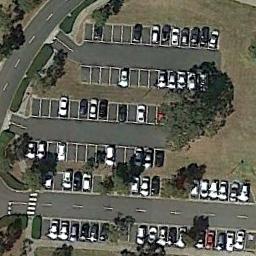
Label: parking_lot